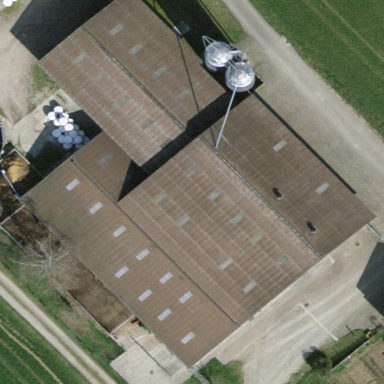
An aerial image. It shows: Farm building.